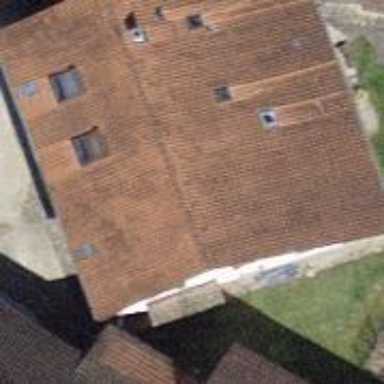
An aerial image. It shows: Building with tile roof.